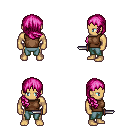
a pixel art fantasy rpg character, male body template, human, tanned skin, brown sleeveless shirt, teal pants, pink right-swept hairstyle, dagger, four views (front, back, left, right), 2x2 character sprite sheet, small pixel art, hard edges, no anti-aliasing